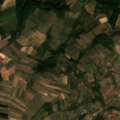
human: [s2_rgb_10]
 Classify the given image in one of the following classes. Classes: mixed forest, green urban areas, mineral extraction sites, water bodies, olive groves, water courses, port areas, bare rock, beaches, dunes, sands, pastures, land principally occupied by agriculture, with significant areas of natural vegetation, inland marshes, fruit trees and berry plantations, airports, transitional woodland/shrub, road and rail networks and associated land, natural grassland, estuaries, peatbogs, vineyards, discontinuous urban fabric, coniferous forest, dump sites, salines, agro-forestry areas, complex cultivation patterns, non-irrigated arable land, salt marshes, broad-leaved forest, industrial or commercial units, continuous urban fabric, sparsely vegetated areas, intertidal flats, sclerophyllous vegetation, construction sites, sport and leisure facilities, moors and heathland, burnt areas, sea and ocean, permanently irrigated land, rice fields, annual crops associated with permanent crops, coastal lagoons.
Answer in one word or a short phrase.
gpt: discontinuous urban fabric, non-irrigated arable land, complex cultivation patterns, land principally occupied by agriculture, with significant areas of natural vegetation